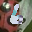
Label: 6